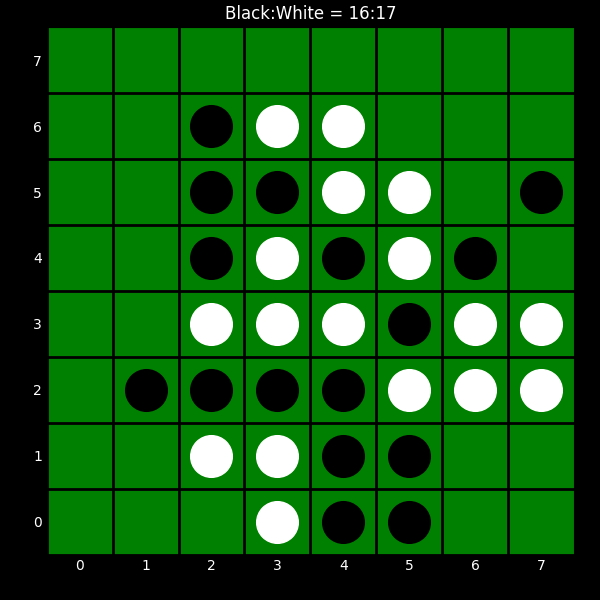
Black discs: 16
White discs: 17